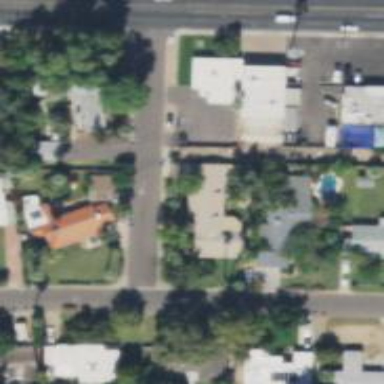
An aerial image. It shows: Alleyway designated as service road.